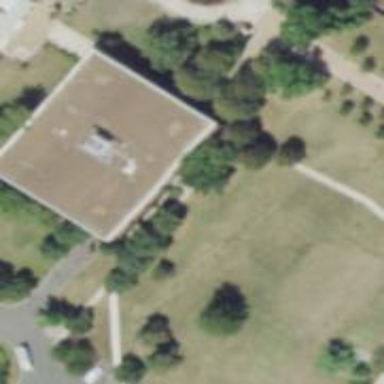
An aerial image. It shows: Library building.